Interaction volume radius: 5 \u00c5
Interaction volume height: 20 \u00c5
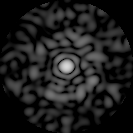
Disorder parameter: 0.8598